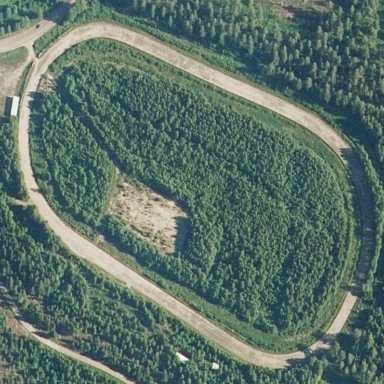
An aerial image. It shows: Area designated for horse riding.